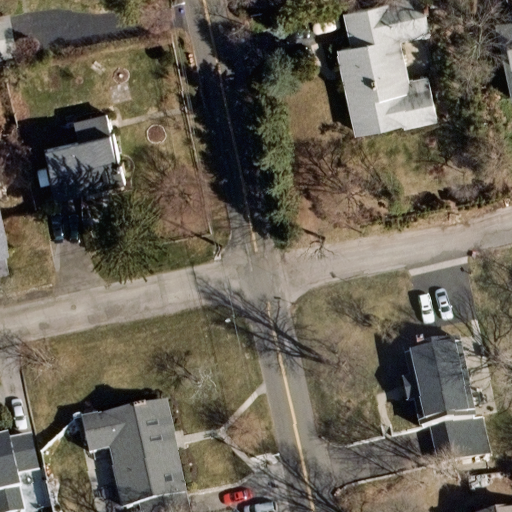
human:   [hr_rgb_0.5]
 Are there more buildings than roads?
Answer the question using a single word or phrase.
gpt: yes

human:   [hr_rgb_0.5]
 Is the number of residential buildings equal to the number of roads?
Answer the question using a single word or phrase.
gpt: no

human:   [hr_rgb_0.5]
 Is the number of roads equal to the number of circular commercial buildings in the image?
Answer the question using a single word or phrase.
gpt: no

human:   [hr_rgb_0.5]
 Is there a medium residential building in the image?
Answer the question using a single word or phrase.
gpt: yes

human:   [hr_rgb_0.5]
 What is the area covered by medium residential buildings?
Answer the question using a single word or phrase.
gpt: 983m2

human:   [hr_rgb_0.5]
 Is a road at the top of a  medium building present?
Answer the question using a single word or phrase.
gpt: yes

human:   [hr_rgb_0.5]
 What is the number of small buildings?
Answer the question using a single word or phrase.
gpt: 5

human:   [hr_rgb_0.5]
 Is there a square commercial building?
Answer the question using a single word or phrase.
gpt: no

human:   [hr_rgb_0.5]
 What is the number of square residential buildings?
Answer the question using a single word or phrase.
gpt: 0

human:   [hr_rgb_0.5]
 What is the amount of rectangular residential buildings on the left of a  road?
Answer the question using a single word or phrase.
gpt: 2

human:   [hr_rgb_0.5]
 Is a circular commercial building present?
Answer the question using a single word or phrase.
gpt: no

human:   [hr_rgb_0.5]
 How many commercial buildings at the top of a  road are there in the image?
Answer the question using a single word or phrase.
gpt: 0

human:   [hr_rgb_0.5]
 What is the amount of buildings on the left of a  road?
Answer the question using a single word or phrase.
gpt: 5

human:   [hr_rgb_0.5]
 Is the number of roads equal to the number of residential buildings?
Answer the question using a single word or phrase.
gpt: no

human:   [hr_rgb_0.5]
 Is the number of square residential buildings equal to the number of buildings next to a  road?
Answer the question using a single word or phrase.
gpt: no

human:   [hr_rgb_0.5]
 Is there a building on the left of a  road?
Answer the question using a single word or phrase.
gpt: yes

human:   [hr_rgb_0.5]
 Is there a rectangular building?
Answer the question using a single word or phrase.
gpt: yes

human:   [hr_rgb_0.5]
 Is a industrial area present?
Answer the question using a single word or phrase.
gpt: no

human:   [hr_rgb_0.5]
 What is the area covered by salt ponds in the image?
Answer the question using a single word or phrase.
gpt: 0m2

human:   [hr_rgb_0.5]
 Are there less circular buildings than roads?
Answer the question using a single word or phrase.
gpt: yes

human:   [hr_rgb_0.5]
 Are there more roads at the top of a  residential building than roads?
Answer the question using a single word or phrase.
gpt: no

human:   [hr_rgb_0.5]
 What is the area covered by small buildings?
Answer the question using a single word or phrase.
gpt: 185m2

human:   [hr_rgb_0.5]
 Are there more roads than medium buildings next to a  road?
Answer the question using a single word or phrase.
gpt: no

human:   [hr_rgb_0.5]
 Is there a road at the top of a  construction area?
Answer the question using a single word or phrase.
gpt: no

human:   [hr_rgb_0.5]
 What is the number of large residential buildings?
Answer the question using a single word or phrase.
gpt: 0

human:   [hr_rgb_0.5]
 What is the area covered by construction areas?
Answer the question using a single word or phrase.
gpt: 0m2

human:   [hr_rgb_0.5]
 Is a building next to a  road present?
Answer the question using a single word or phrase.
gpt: yes

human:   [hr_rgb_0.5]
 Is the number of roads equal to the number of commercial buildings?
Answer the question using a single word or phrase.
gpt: no

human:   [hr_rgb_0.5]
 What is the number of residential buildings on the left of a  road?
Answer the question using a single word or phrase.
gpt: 5

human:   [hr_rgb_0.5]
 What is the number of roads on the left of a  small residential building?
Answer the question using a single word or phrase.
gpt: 2

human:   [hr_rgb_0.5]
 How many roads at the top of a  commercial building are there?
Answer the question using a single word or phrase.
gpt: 0

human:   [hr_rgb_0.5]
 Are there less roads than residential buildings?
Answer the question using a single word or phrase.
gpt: yes

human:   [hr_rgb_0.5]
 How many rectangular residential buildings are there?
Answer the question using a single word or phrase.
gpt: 5

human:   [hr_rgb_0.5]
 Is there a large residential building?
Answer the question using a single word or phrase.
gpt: no

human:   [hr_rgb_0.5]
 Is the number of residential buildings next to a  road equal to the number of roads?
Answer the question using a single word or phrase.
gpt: no

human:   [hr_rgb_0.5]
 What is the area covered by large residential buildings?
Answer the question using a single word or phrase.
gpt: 0m2